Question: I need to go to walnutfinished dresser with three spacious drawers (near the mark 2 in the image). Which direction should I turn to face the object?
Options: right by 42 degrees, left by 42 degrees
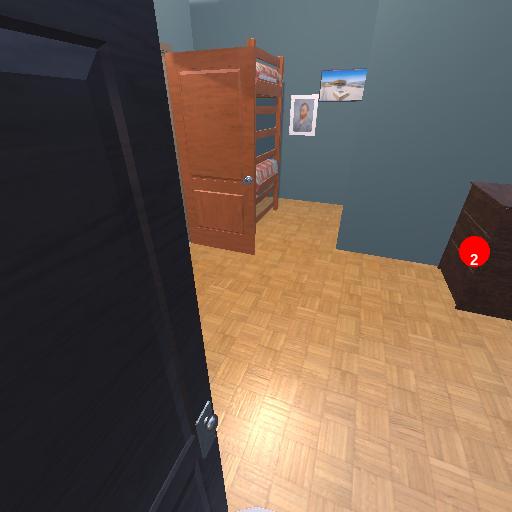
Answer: right by 42 degrees